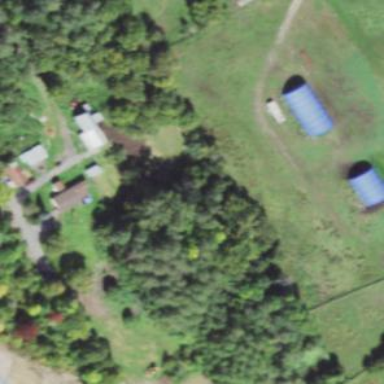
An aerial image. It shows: Farmyard area.